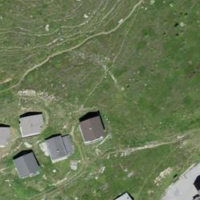
EUNIS habitat code: 23
Species observed at this site:
Vaccinium myrtillus
Phoenicurus ochruros
Arnica montana
Nymphalis antiopa
Anthus spinoletta